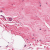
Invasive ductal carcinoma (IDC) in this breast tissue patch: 0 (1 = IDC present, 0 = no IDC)